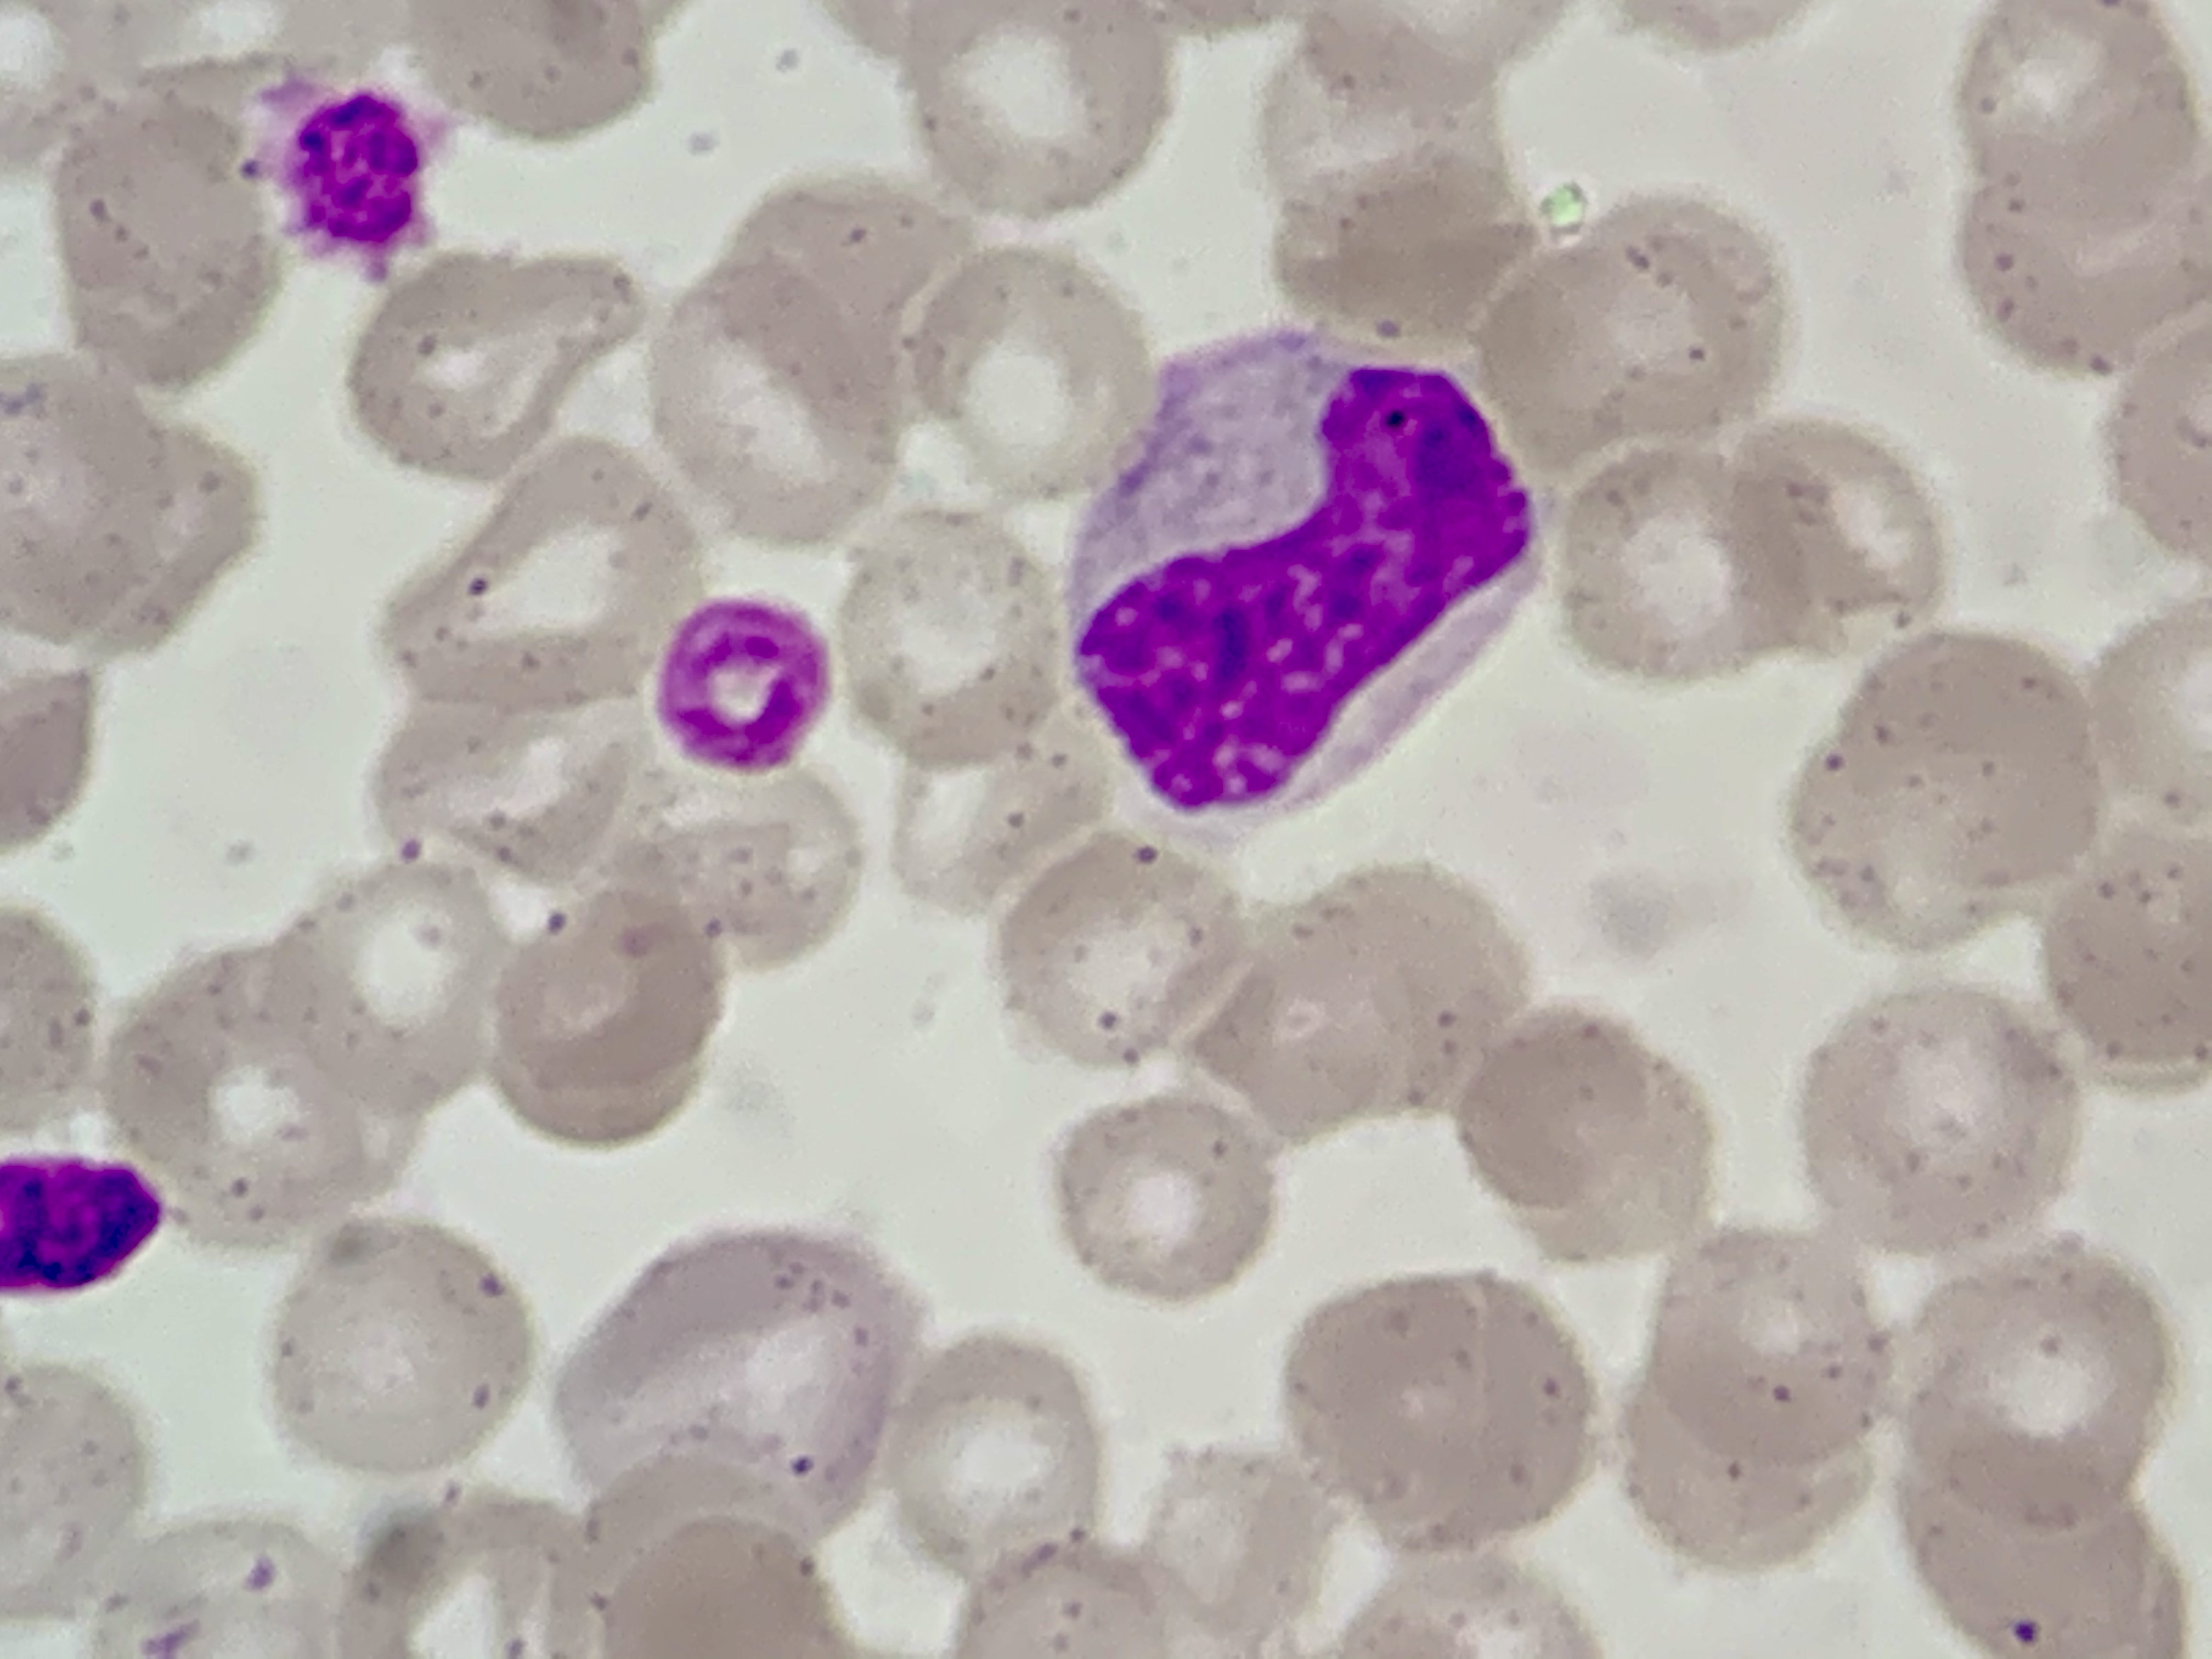
Cell type: METAMYELOCYTES